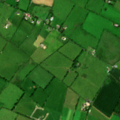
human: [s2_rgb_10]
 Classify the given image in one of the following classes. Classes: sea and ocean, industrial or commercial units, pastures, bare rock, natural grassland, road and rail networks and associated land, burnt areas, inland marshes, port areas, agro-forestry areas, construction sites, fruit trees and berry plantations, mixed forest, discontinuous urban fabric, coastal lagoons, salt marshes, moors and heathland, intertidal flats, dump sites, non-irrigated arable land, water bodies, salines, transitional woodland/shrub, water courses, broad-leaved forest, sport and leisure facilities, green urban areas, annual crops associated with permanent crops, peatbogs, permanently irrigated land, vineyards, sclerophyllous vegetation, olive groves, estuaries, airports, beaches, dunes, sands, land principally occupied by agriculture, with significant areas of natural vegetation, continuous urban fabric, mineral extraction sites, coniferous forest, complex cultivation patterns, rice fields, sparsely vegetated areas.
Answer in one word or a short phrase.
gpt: non-irrigated arable land, pastures